Question: > Os: CentOS-7-x86_64-Minimal-1611 nginx: 1.2.1 (installed by
yum) php: php7.0.1
I use 'service nginx start' to start nginx, I got
But when I use 'nginx', I get the correct page.
I've tried to change "nginx.conf",'user nginx' to 'user root', then I can't use 'service nginx start' anymore (the same as service nginx restart/stop)
I have tried to change dir's group and user but failed.

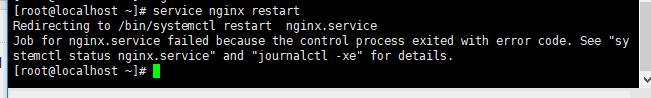
Answer: Rollback your changes in nginx.conf and then check SELinux status by 'sestatus' or 'getenforce' command. If it returns enforcing set SELinux to permissive mode by 'setenforce 0' command and check nginx.
If it not works set your nginx root directory permission as follow :
chown nginx:nginx /path/to/nginx/root/directory
chmod 755 /path/to/nginx/root/directory